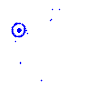
Particle: electron